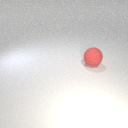
large red rubber sphere